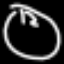
Label: clock